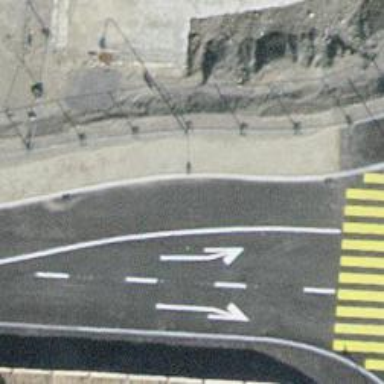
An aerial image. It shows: Footway road made of asphalt leading to bridge.